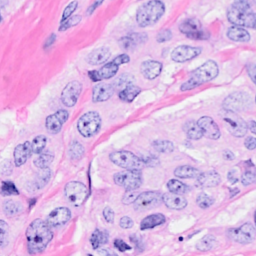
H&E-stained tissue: Breast